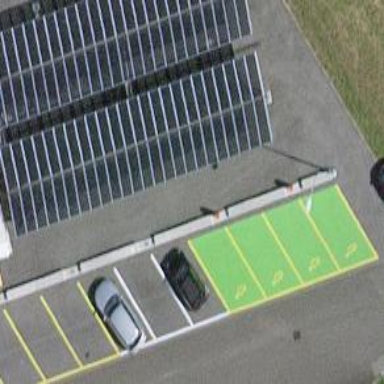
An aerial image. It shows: Charging station.